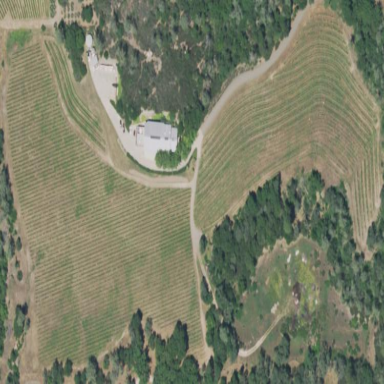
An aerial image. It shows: Vineyard with wine grapes as the main crop.